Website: apple
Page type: customer-info-address
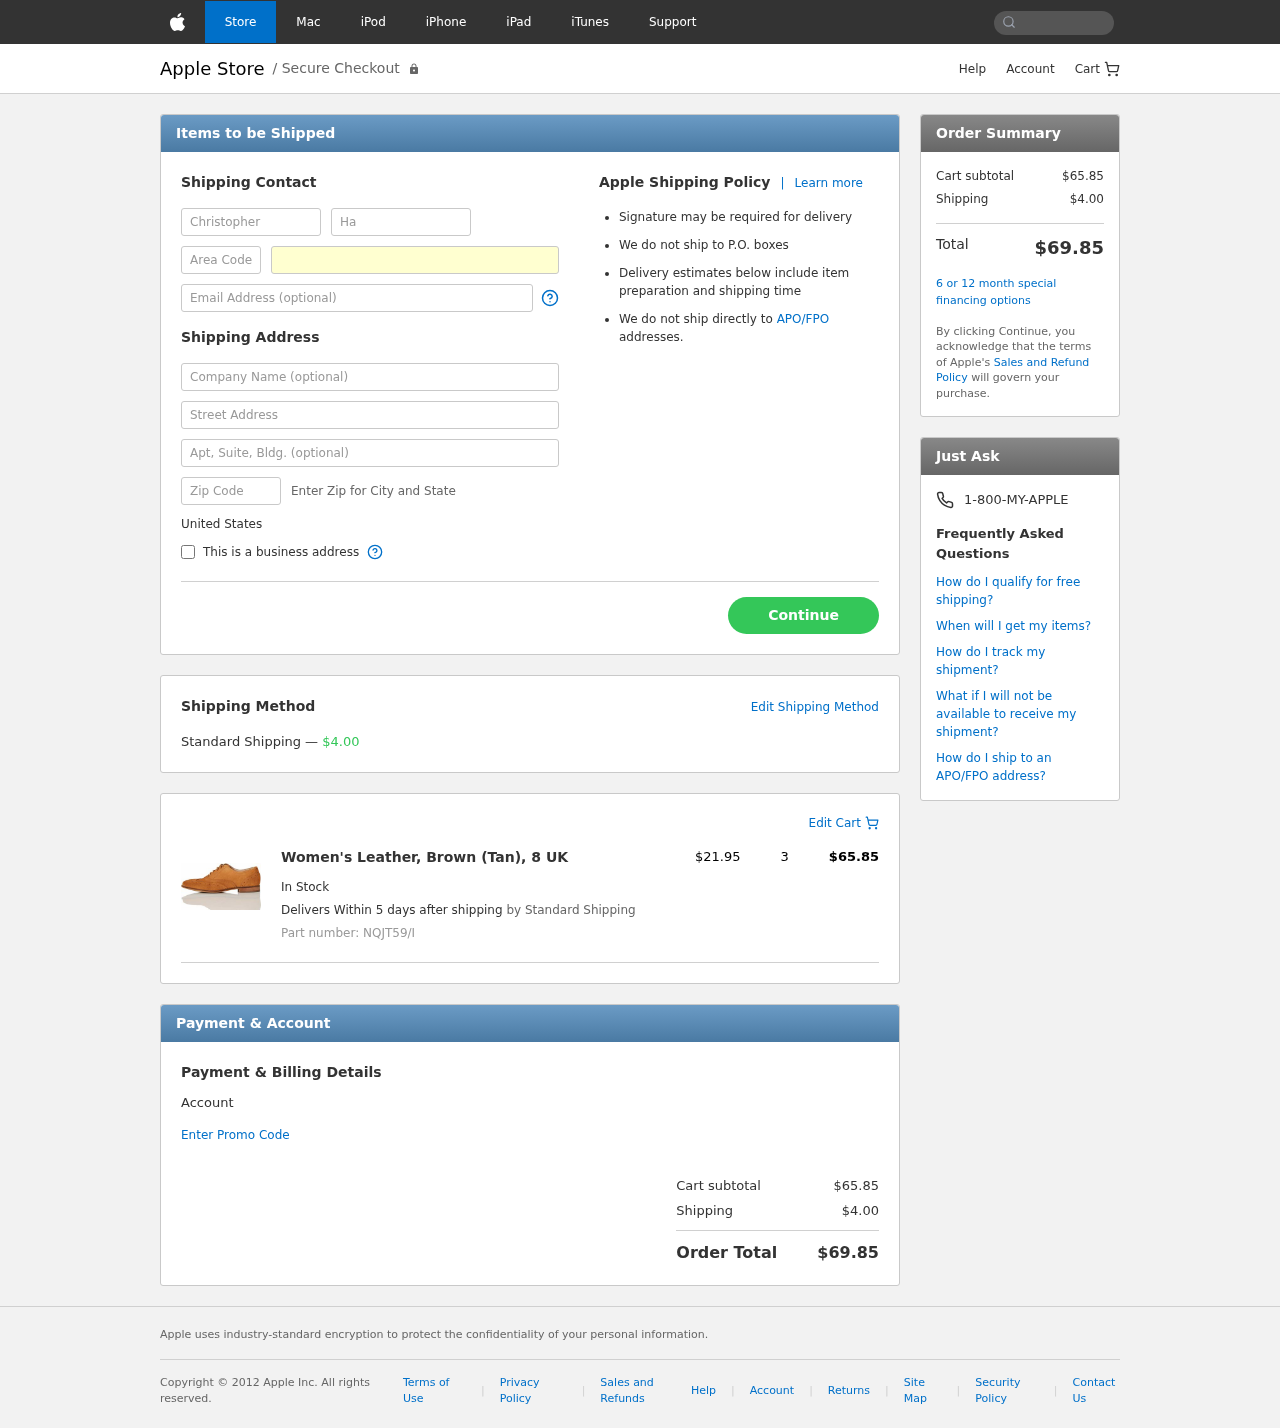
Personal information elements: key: PII_COUNTRY
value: United States
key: PII_FIRSTNAME
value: Christopher
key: PII_LASTNAME
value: Harris
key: PII_PHONE_AREA
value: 864
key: PII_PHONE_LINE
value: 3260
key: PII_EMAIL
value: christopherharris@gmail.com
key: PII_COMPANY
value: Jackson, Baker and Cherry
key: PII_STREET
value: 20140 Dustin Club
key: PII_STREET2
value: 3045 John Village Apt. 477
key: PII_POSTCODE
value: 97621
Product elements: key: PRODUCT1_NAME
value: Women's Leather, Brown (Tan), 8 UK
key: PRODUCT1_PRICE
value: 21.95
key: PRODUCT1_QUANTITY
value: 3
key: PRODUCT1_SKU
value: NQJT59/I
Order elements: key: ORDER_SHIPPING_COST
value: $4.00
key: ORDER_ITEM_TOTAL
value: $65.85
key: ORDER_SUBTOTAL
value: $65.85
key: ORDER_TOTAL
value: $69.85